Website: walmart
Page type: account-selection
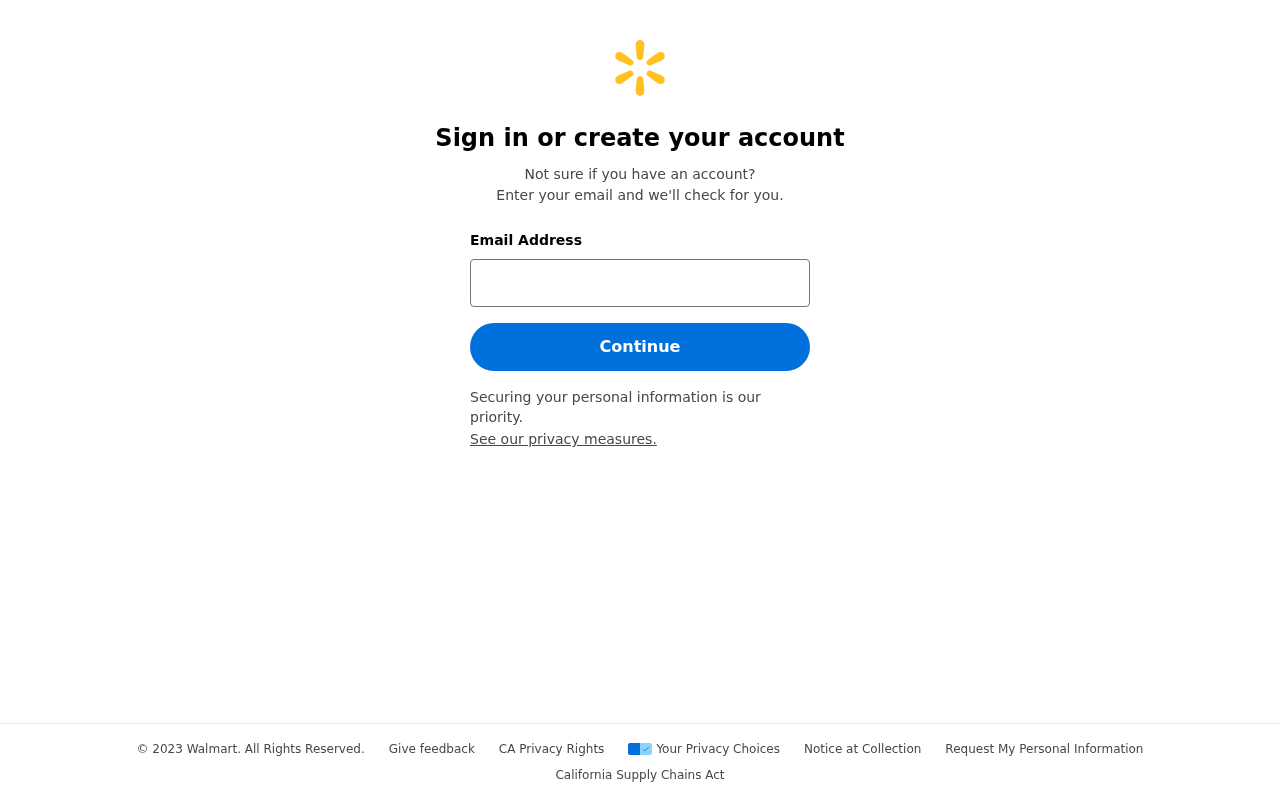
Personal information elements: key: PII_EMAIL
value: jknight@gmail.com